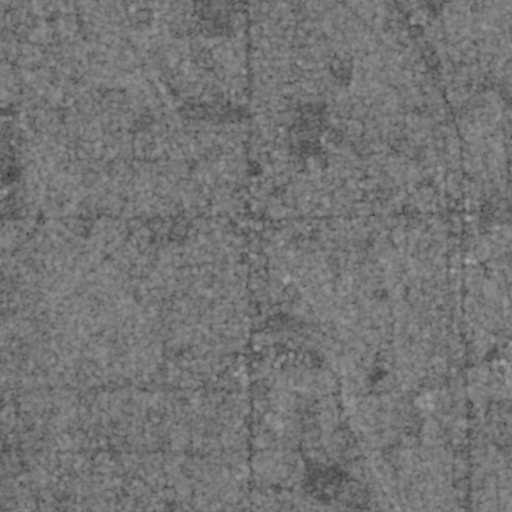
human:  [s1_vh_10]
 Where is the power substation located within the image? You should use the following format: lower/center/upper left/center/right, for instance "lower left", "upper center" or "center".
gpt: The power substation is located in the lower right of the image.
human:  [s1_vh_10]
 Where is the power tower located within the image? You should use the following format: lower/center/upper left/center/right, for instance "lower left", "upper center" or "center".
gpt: There is no power tower in the image.

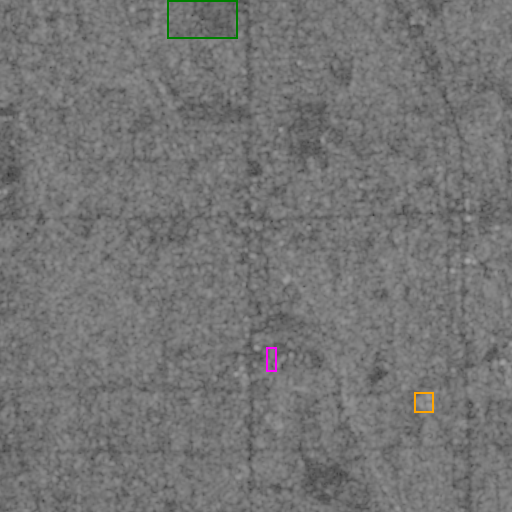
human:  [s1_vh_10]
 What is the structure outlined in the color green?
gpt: The structure outlined in green is a park.
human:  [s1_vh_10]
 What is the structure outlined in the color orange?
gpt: The structure outlined in orange is a power substation.
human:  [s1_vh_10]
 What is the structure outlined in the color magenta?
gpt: The structure outlined in magenta is a building.
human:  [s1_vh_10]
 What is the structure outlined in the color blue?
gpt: There is no blue outline.